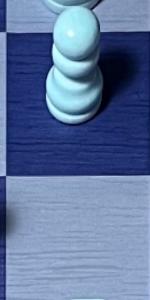
Label: Empty